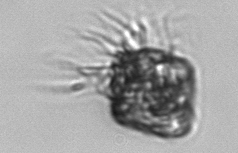
Label: Ciliophora